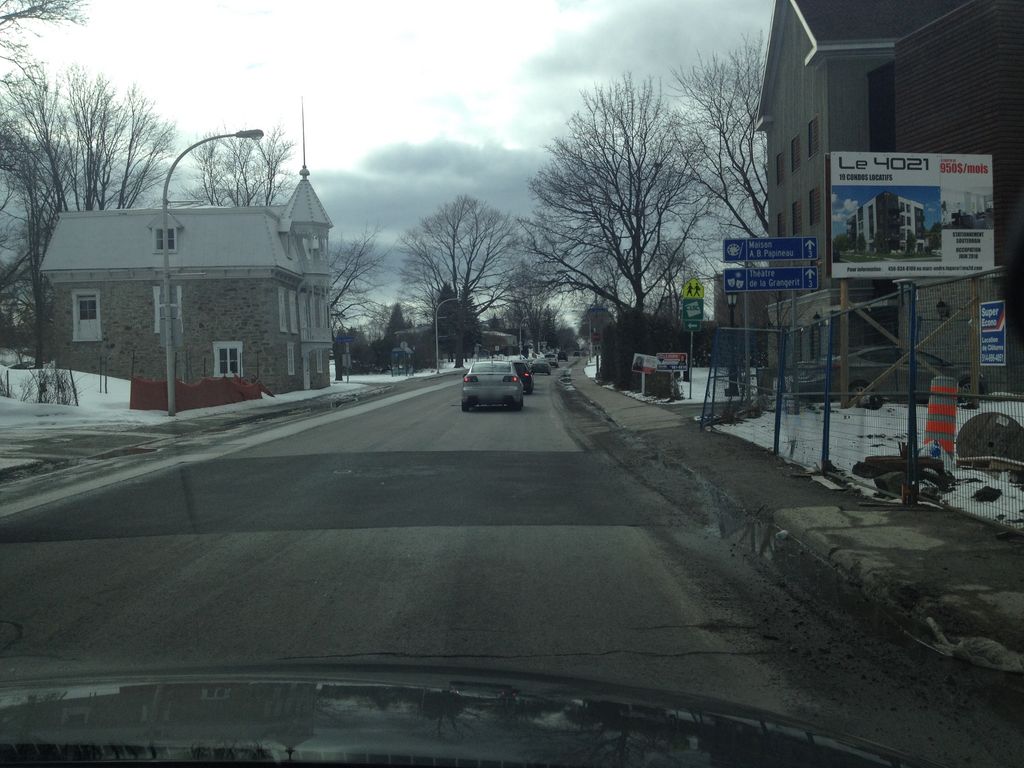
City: montreal